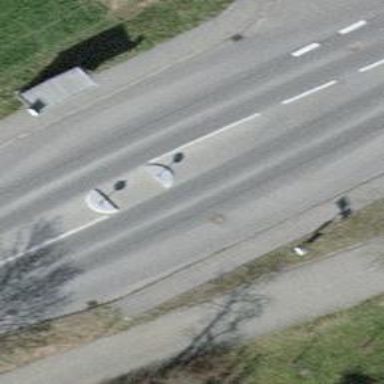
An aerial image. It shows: Uncontrolled crossing with central island on the road.